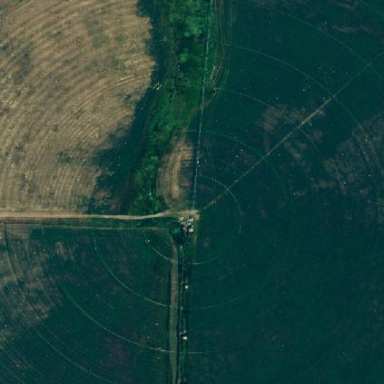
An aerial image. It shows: Farmland with pivot irrigation system.